Aerial crown-view tile of a tropical tree (Barro Colorado Island, Panama), acquired 20250217:
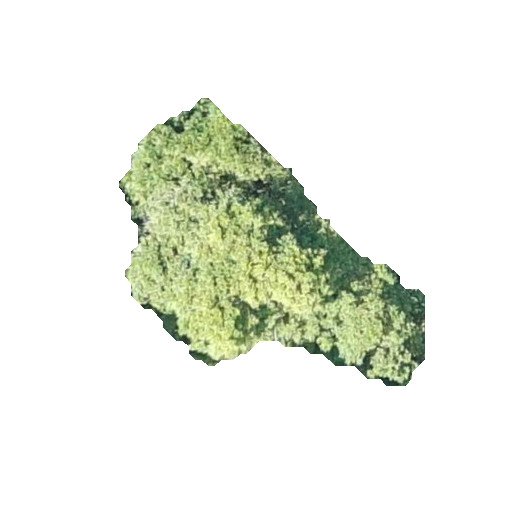
Species: Alseis blackiana
GBIF accepted scientific name: Alseis blackiana
Crown area: 73.456 m²